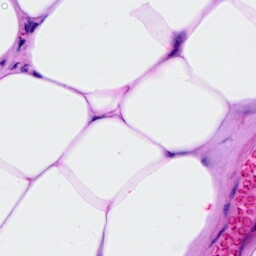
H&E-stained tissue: Breast